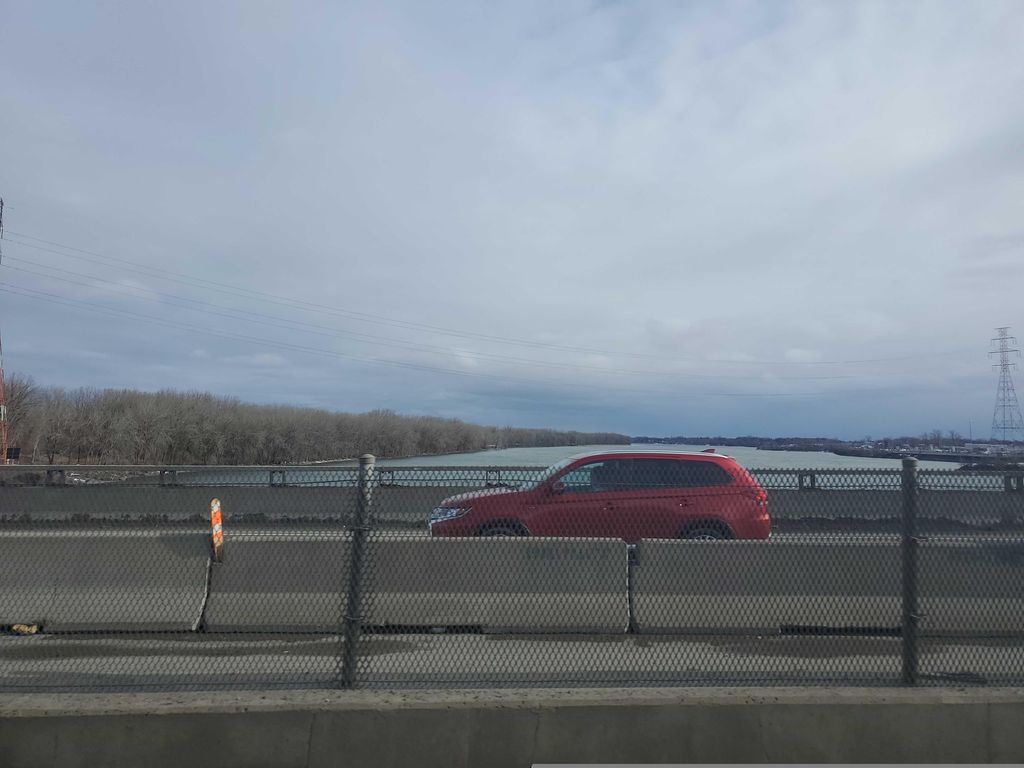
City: montreal